What's the difference between 2 images?
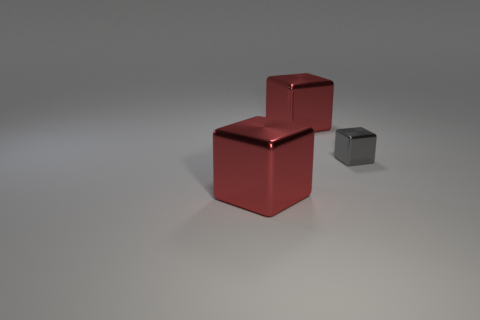
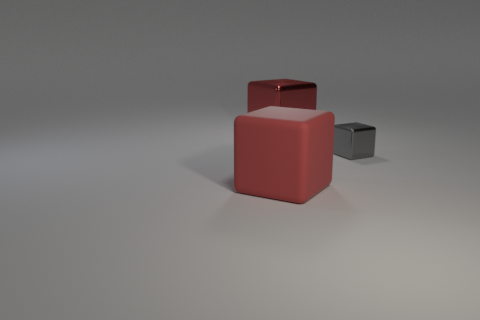
the big red shiny block that is in front of the tiny gray metal object became rubber
the large red metallic block in front of the small block changed to rubber
the large red metal block in front of the small block turned rubber